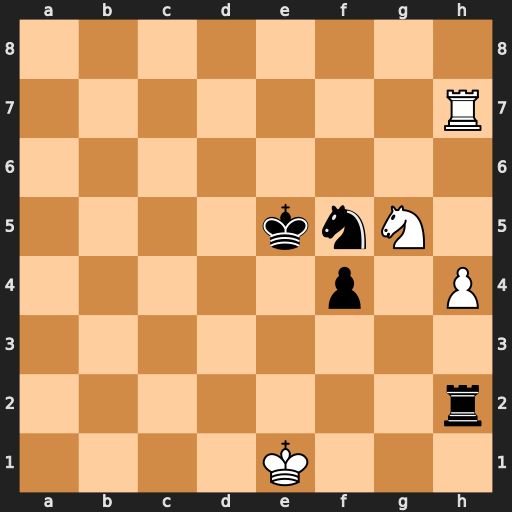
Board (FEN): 8/7R/8/4knN1/5p1P/8/7r/4K3
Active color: w
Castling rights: -
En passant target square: -
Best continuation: Nf3+ Kf6 Nxh2